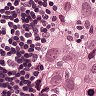
Metastatic tissue present: yes